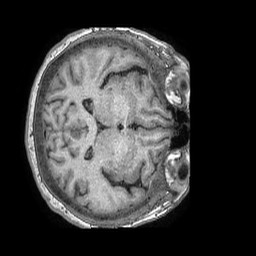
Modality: T1w
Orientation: axial
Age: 48
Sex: female
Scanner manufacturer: philips
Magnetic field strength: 1.5 T
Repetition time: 0.007525 s
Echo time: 0.003422 s